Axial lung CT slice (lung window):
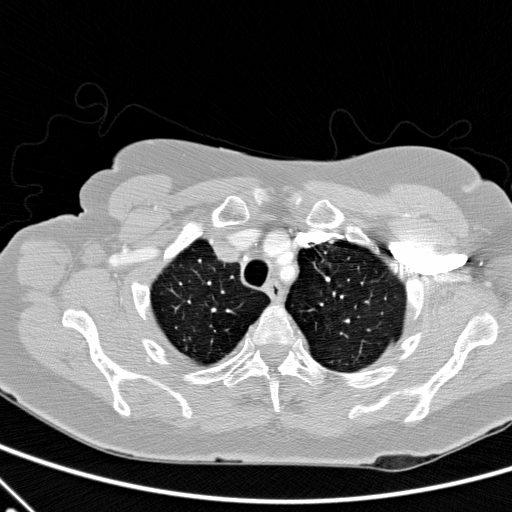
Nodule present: no